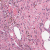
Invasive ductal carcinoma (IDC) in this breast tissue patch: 0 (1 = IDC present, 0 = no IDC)